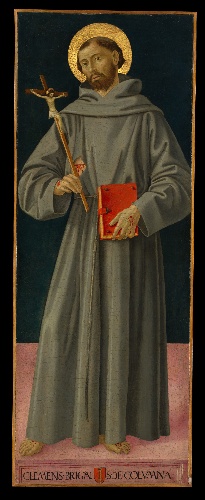
Title: Saint Francis of Assisi
Artist: Antoniazzo Romano (Antonio di Benedetto Aquilio)
Artist bio: Italian, Rome 1435/40–1508 Rome
Date: ca. 1480–81
Object type: Painting
Classification: Paintings
Medium: Tempera and gold on wood, transferred to wood
Dimensions: 63 1/8 × 23 1/2 in. (160.3 × 59.7 cm)
Department: European Paintings
Credit line: Gift of Dinko Podrug, Nena Ilic-Podrug, and Iva Podrug, 2017
Accession year: 2017
Repository: Metropolitan Museum of Art, New York, NY
Tags: Men|Saint Francis